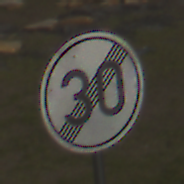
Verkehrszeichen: EndeGeschwindigkeit30
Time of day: MorningAfternoon
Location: Outdoor (Nature)
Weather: PartlyCloudy
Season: NotSpecified
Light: Natural